Field crop: maize
Growth stage: 2
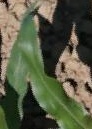
Species: maize